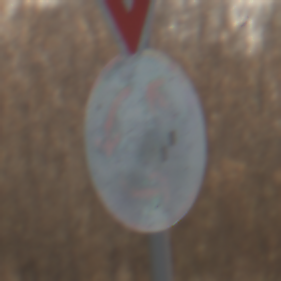
Verkehrszeichen: Kreisverkehr
Zusatzzeichen oben: VorfahrtGewaehren
Umgebung: Outdoor, Nature
Tageszeit: SunriseSunset
Wetter: PartlyCloudy
Licht: Natural
Jahreszeit: NotSpecified
Kontrast: MediumContrast